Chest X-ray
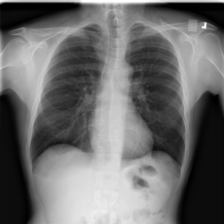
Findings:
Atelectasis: negative
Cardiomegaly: negative
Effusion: negative
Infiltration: negative
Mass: negative
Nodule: negative
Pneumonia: negative
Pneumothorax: negative
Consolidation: negative
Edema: negative
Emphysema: negative
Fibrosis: negative
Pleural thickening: negative
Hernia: negative